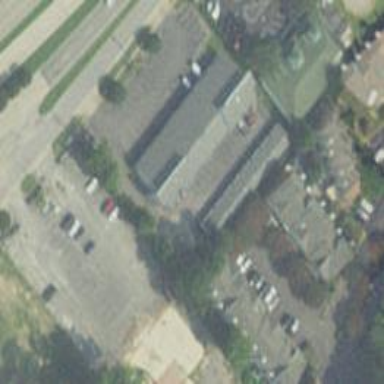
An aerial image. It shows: Commercial building.